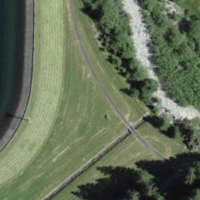
EUNIS habitat code: 23
Species observed at this site:
Phoenicurus ochruros